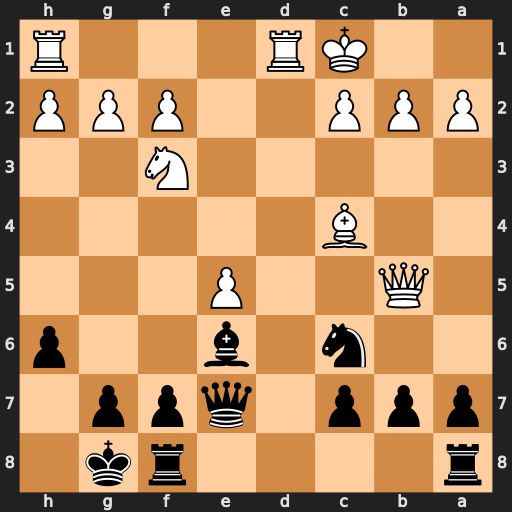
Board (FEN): r4rk1/ppp1qpp1/2n1b2p/1Q2P3/2B5/5N2/PPP2PPP/2KR3R
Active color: b
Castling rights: -
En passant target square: -
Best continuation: a6 Qb3 Na5 Bxe6 Nxb3+